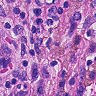
Metastatic tissue present: no